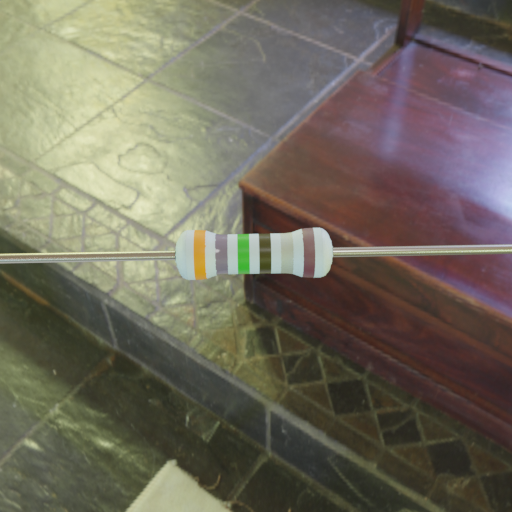
Resistor colour bands (in order): orange, gray, green, black, silver, brown